Brain MRI, t1w sequence, axial 2D slice.
Patient: age 38, sex F, weight 95 kg, height 1.95 m
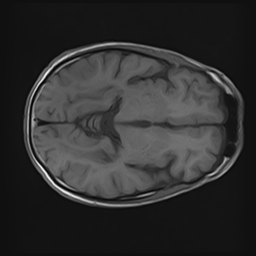